Aerial crown-view tile of a tropical tree (Barro Colorado Island, Panama), acquired 20250715:
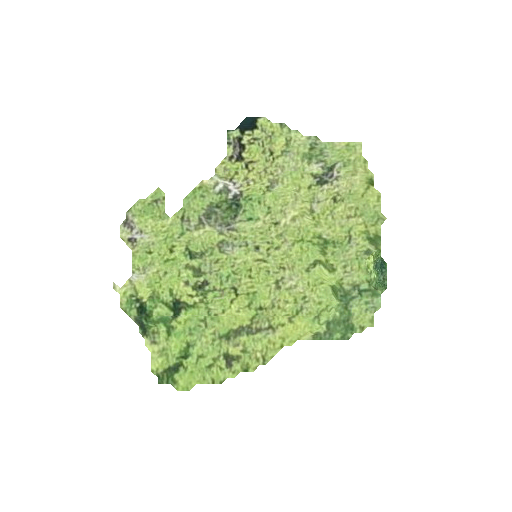
Species: Terminalia amazonia
GBIF accepted scientific name: Terminalia amazonica
Crown area: 74.135 m²